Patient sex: M
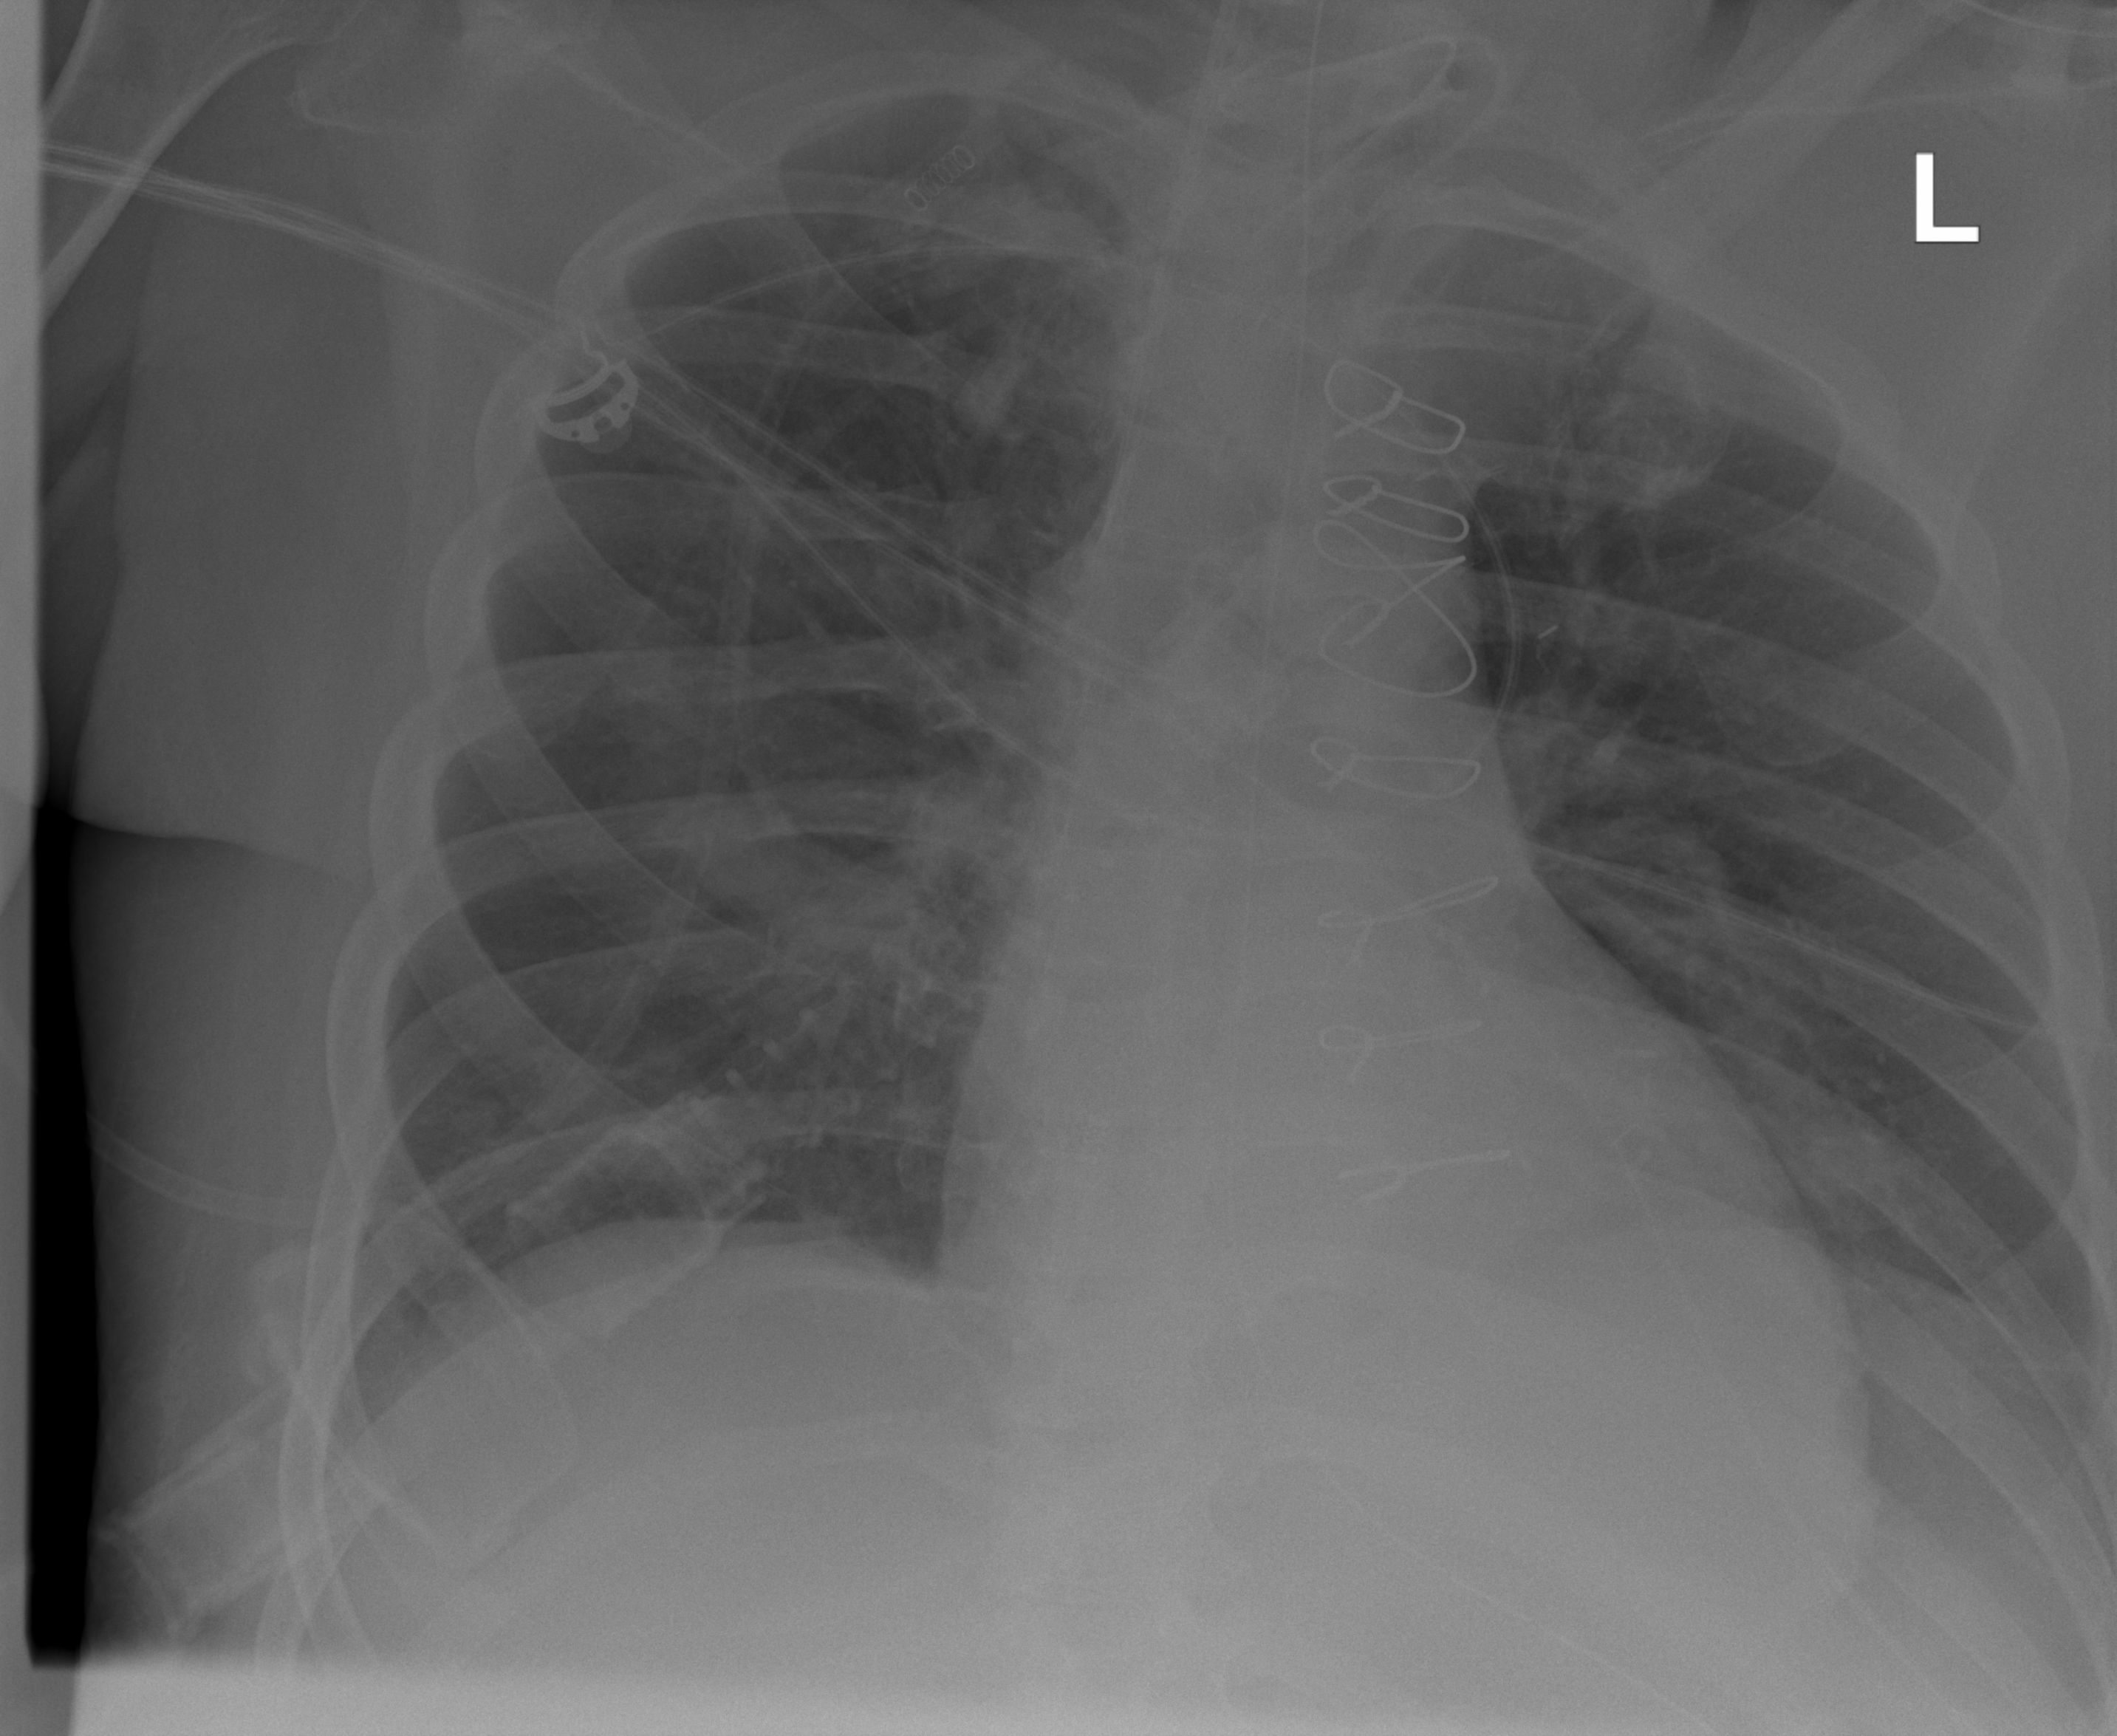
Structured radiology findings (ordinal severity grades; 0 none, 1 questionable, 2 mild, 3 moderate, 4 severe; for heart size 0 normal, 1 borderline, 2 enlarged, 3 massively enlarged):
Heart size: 2
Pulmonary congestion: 0
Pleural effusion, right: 2
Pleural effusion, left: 2
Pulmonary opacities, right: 0
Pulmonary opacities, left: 0
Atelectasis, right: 0
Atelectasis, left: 2